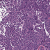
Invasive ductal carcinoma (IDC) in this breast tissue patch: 1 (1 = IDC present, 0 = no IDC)